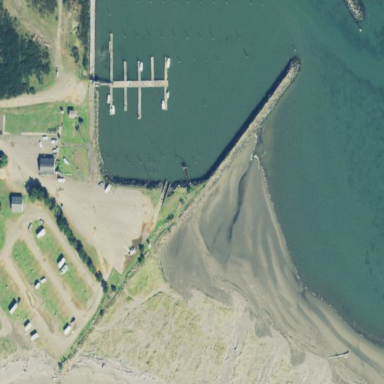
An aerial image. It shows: Breakwater structure.